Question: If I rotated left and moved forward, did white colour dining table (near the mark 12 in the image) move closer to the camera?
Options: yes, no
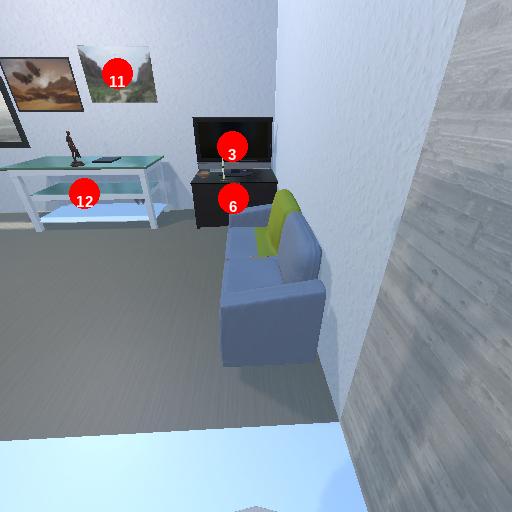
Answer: yes